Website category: book
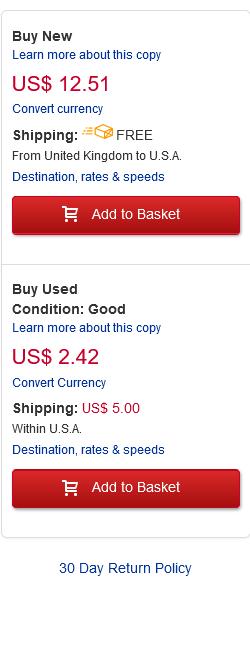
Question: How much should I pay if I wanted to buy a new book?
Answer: US$ 12.51

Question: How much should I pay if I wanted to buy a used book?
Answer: US$ 2.42

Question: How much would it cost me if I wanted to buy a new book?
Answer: US$ 12.51

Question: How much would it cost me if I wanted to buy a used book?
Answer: US$ 2.42

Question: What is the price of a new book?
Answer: US$ 12.51

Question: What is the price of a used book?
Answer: US$ 2.42

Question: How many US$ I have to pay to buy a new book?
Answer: US$ 12.51

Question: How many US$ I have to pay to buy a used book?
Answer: US$ 2.42

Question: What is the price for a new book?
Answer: US$ 12.51

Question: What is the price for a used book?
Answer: US$ 2.42

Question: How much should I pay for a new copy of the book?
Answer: US$ 12.51

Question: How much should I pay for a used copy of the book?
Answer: US$ 2.42

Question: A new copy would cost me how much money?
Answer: US$ 12.51

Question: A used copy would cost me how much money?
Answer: US$ 2.42

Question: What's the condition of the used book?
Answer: Good

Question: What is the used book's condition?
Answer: Good

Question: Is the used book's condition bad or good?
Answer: Good

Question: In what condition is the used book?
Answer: Good

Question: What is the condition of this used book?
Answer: Good

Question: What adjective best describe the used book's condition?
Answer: Good

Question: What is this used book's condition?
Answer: Good

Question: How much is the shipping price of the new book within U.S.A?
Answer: FREE

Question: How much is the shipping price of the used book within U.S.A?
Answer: US$ 5.00

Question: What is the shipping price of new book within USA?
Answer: FREE

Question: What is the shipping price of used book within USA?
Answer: US$ 5.00

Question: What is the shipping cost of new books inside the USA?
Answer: FREE

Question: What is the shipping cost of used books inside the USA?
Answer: US$ 5.00

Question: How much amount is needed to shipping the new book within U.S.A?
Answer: FREE

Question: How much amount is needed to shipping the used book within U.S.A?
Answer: US$ 5.00

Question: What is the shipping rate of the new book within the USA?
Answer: FREE

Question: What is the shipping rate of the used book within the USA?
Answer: US$ 5.00

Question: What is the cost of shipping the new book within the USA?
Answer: FREE

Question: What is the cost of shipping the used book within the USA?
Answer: US$ 5.00

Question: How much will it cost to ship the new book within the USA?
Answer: FREE

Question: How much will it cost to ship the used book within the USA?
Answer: US$ 5.00